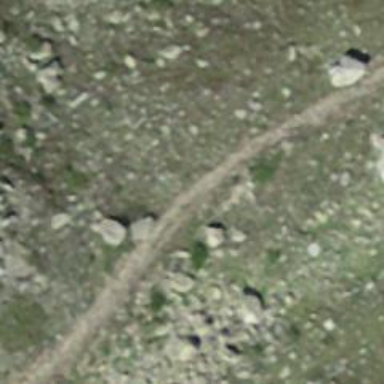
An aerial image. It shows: Path.